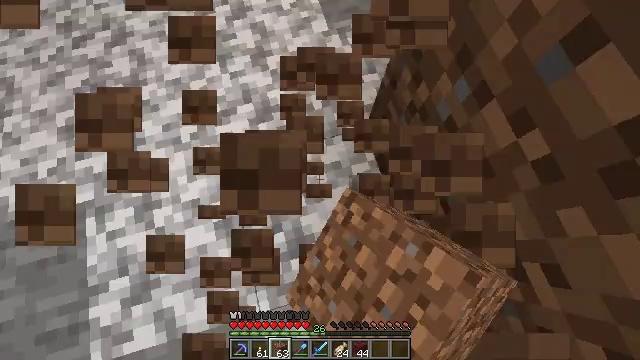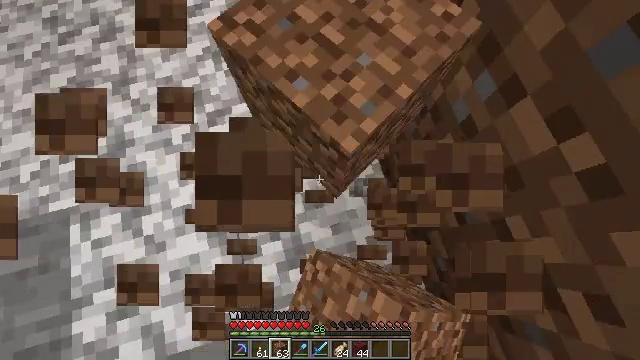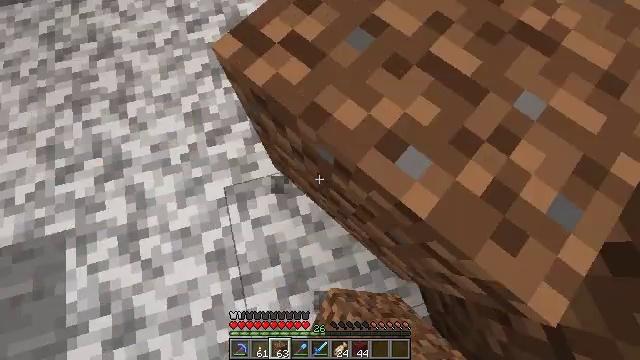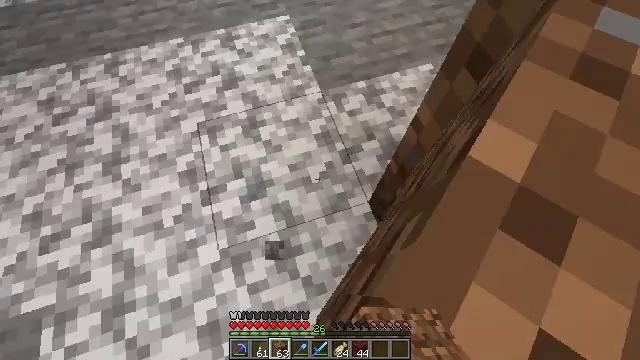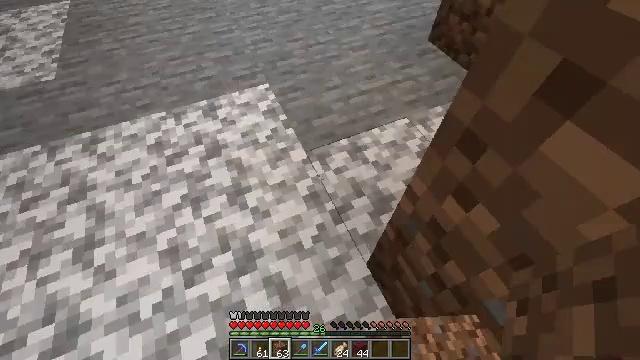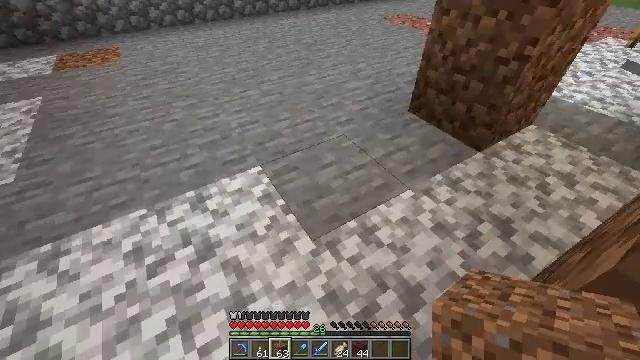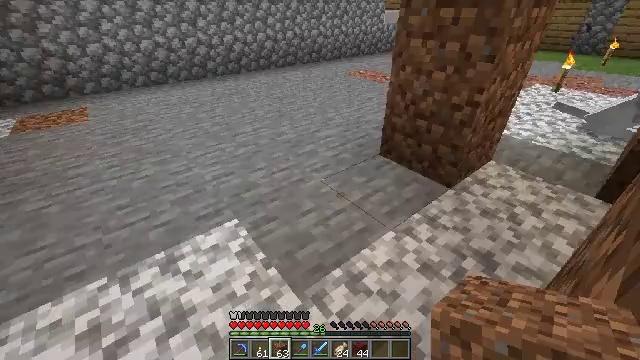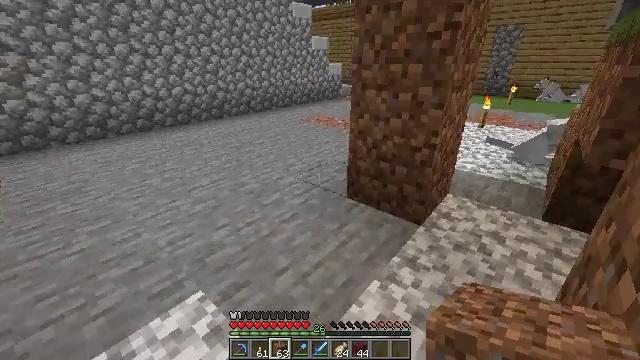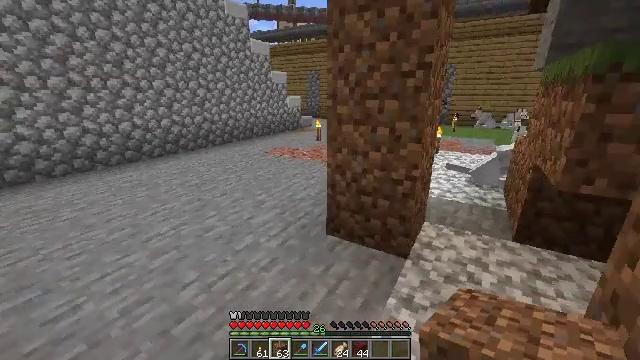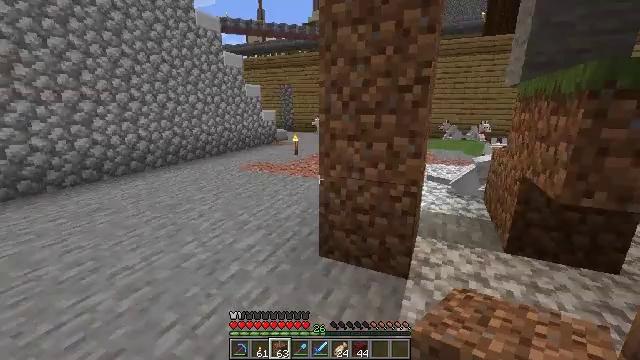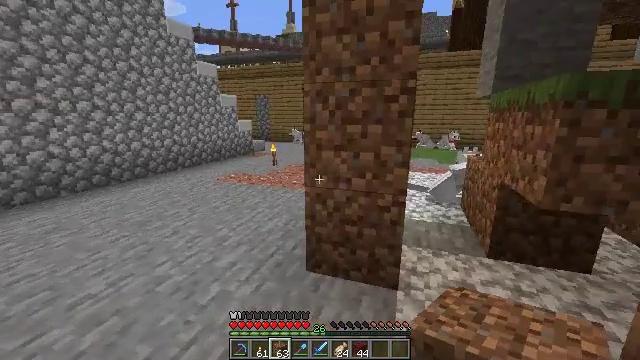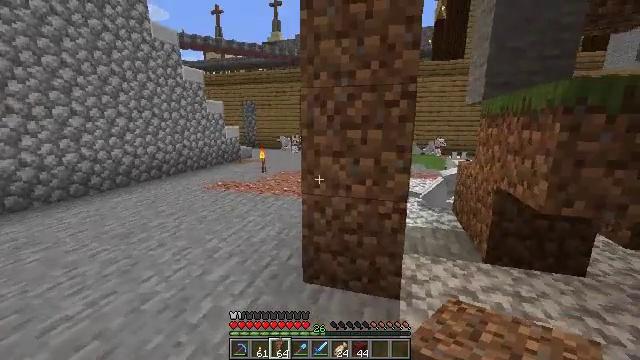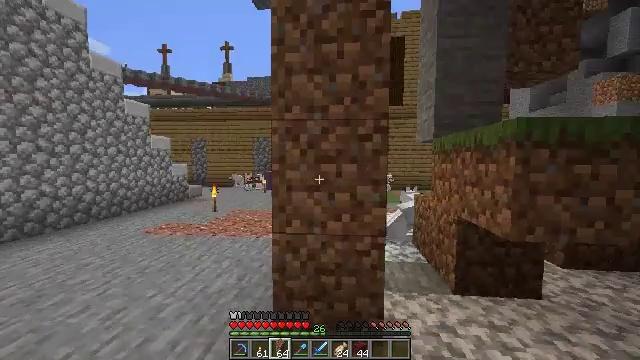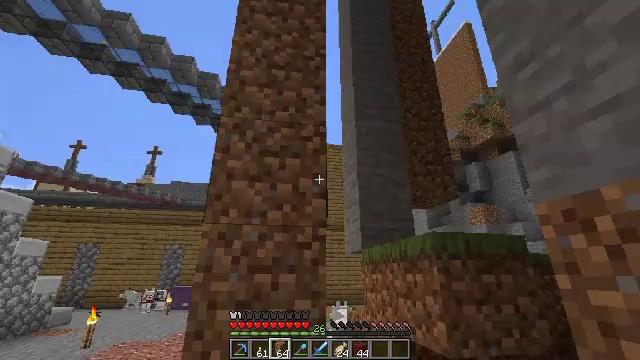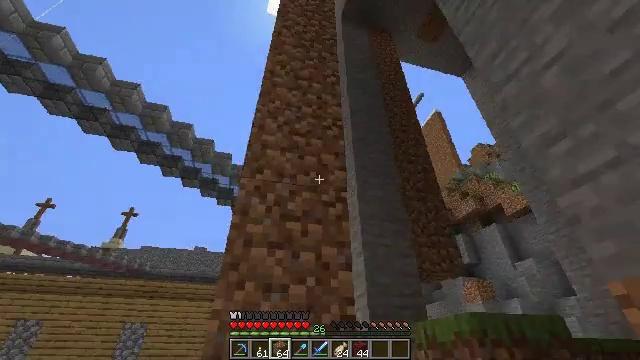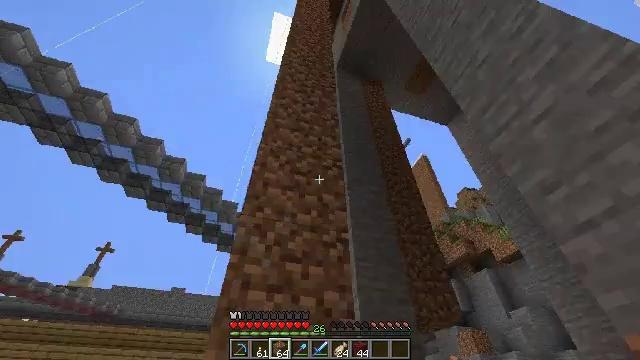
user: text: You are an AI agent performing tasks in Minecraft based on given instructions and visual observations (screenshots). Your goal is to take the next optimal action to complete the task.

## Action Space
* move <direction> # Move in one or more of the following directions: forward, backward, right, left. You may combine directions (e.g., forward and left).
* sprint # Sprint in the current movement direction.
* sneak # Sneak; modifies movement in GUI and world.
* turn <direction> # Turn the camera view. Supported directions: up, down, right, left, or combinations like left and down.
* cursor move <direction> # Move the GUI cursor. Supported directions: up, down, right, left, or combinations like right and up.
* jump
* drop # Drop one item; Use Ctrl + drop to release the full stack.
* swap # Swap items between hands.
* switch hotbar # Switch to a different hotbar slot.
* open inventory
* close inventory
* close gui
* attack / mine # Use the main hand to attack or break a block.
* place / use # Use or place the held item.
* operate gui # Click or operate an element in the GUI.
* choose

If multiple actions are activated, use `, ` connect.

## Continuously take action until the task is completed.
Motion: motion action
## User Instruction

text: Dig up the nether brick slab.
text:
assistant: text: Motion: move forward
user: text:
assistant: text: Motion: move forward
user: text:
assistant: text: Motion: move forward, turn right and up
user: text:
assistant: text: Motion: move forward and move left, turn right and up
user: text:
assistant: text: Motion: move forward and move left, turn right and up
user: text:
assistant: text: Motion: move forward and move left, turn right and up
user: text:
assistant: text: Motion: move forward and move left, turn right and up
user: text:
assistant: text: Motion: move forward and move left, turn right and up
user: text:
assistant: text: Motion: move forward and move left, turn right and up
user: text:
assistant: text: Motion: move forward and move left, turn right and up
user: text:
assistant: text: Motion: move forward and move left, turn right and up
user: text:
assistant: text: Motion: move forward and move left, turn right and up
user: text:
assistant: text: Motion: move forward and move left, turn right and up
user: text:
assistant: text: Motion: move left, turn right and up
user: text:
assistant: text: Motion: move left, turn right and up
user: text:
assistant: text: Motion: move left, turn right and up
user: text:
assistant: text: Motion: move back and move left, turn right and up
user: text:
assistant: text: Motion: move back and move left, turn right and up
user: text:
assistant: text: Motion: move back and move left, turn up
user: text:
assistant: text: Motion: move back and move left
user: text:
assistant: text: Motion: move back and move left
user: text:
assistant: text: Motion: move left
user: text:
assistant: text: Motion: move left
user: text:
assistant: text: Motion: move left
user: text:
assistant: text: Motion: move left, turn right
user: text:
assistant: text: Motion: move left, turn right
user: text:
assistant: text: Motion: move left, turn right
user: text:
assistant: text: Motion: move left, turn right
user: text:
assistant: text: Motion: move left, turn right and down
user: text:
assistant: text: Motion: move forward and move left, turn right and down